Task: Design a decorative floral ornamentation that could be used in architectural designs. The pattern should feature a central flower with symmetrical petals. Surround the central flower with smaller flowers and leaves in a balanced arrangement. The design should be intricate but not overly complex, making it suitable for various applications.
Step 553:
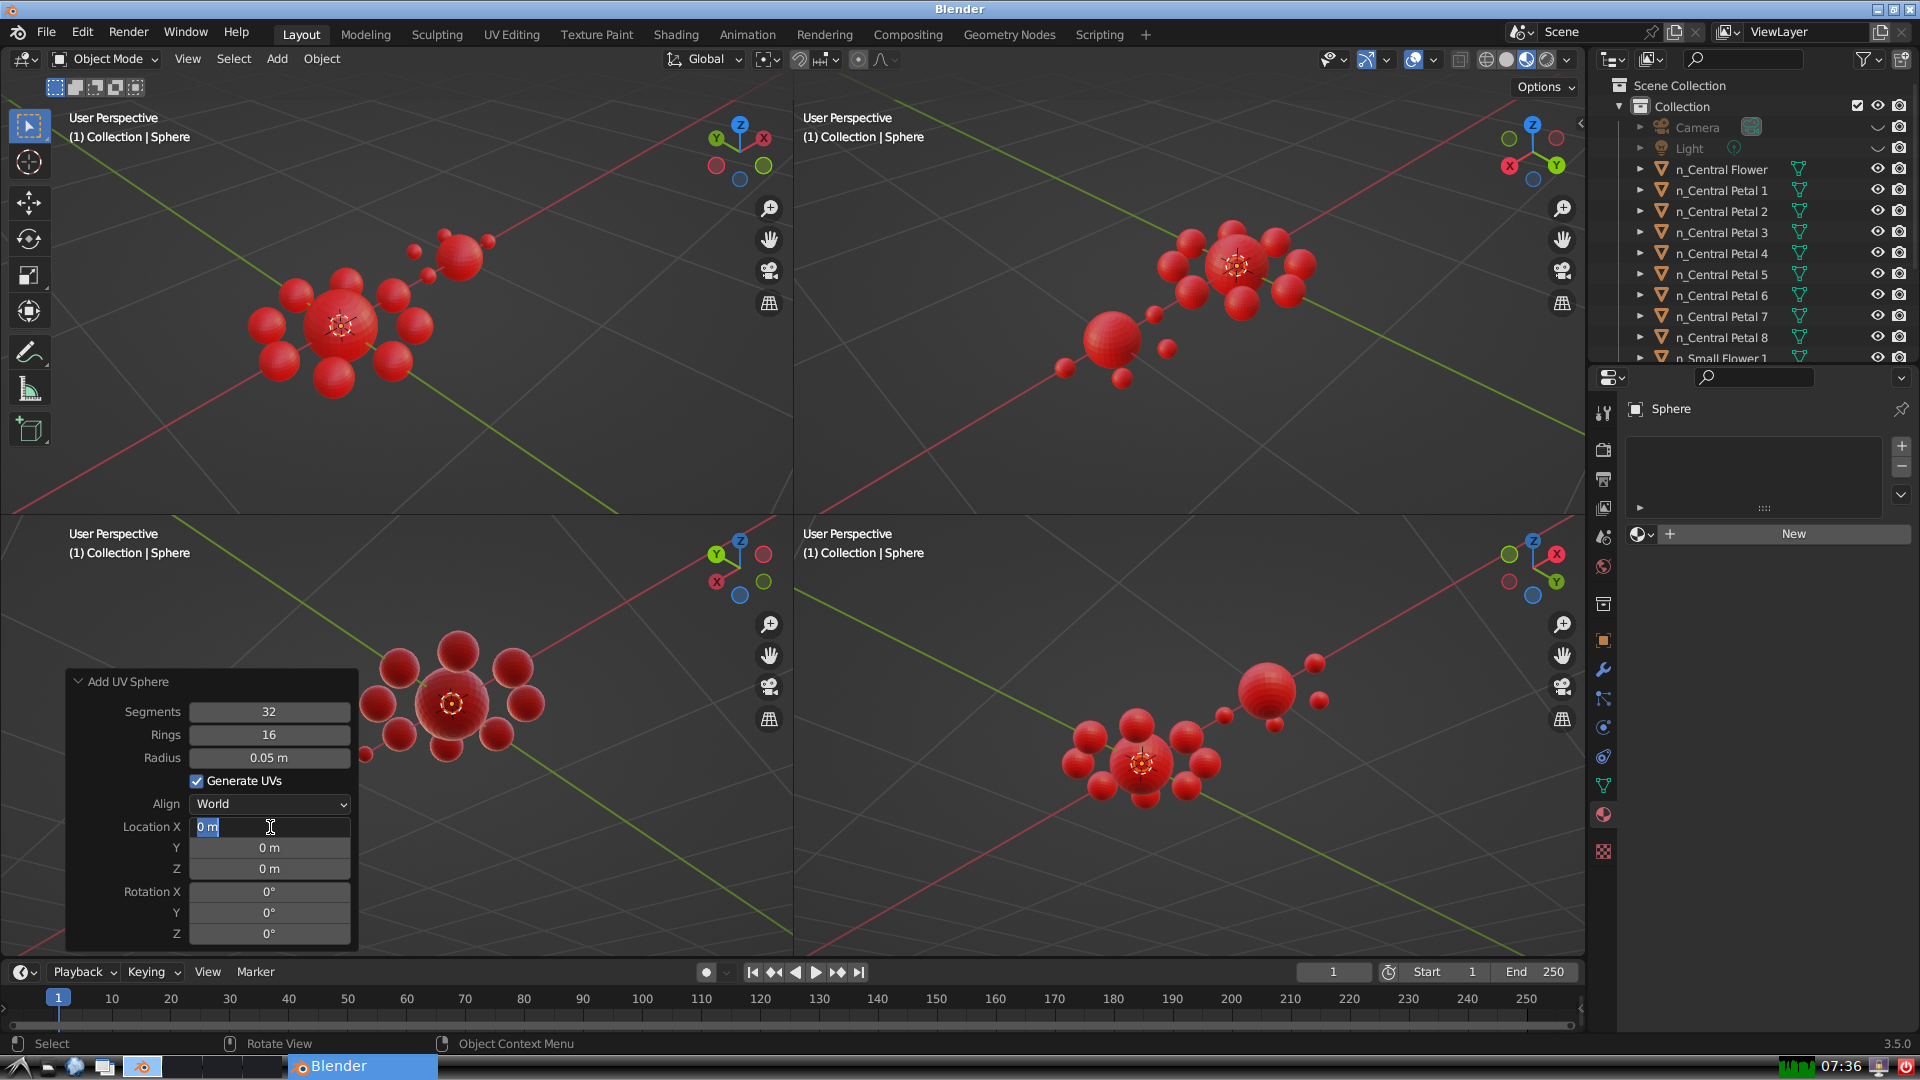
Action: input_text: 0.8499999999999999